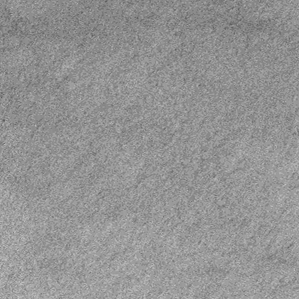
Label: frost